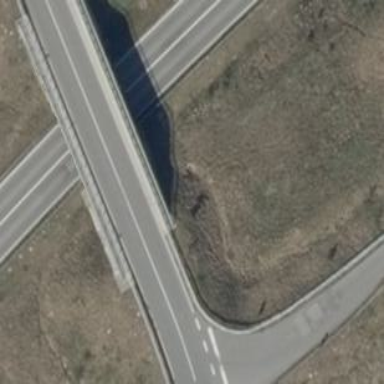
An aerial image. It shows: Tertiary road with asphalt surface and grade1 tracktype.